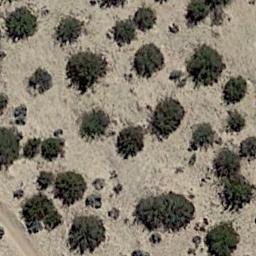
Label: chaparral